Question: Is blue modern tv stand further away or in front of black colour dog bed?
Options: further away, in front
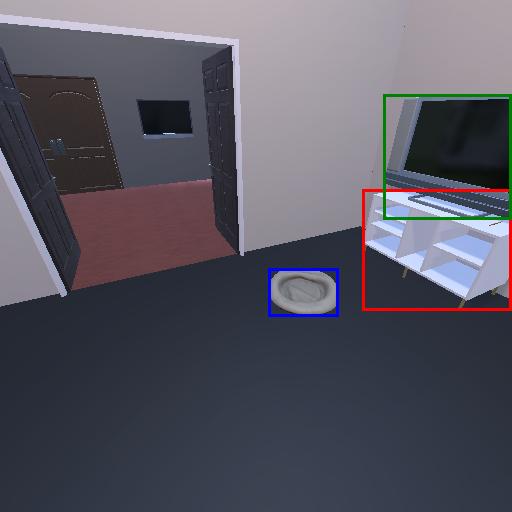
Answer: further away